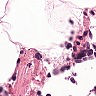
Metastatic tissue present: no